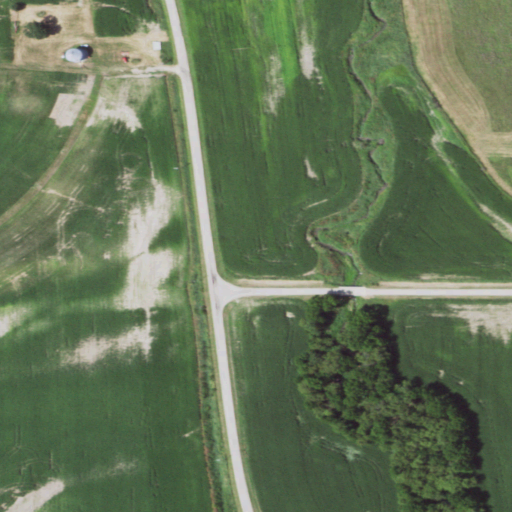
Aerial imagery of valley in Illinois named Skunk Hollow containing cultivated crops, open development, deciduous forest, low intensity development, pasture, and medium intensity development